Field crop: tomato
Growth stage: 1
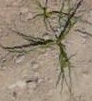
Species: cyperus